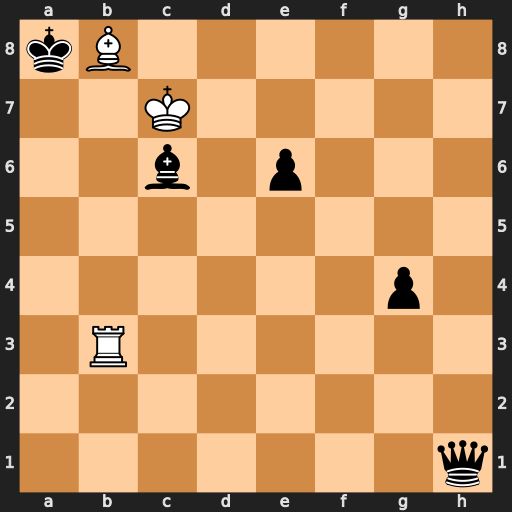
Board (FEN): kB6/2K5/2b1p3/8/6p1/1R6/8/7q
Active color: w
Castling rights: -
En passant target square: -
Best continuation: Ra3+ Ba4 Rxa4#